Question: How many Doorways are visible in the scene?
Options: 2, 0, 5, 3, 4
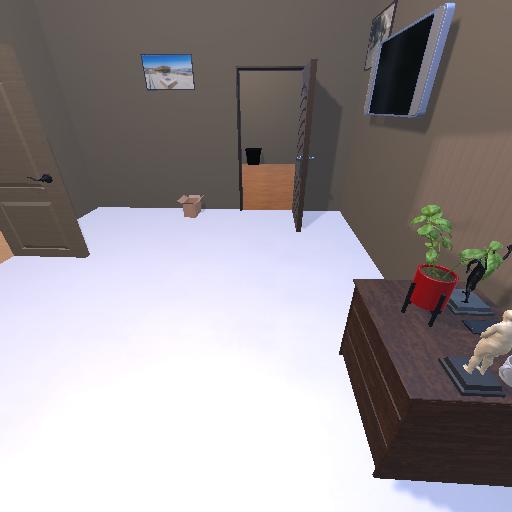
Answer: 2